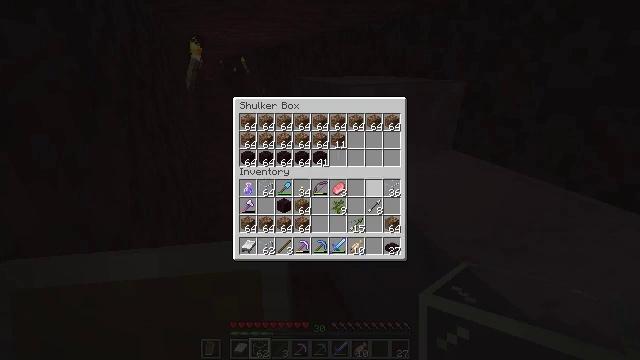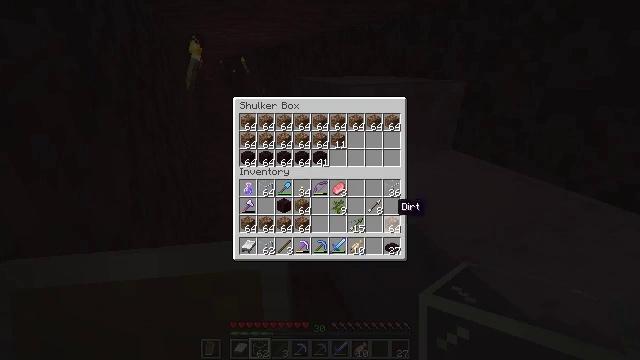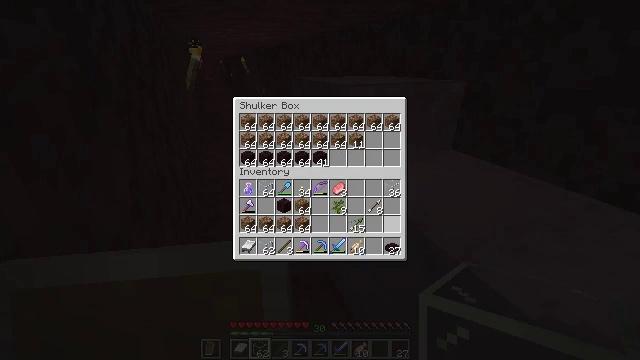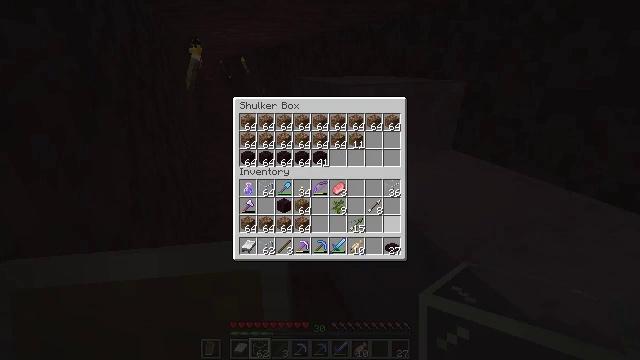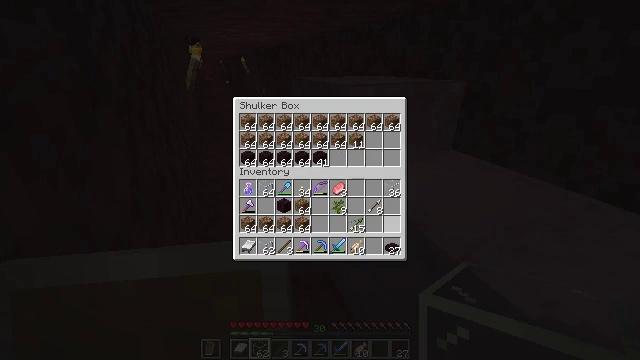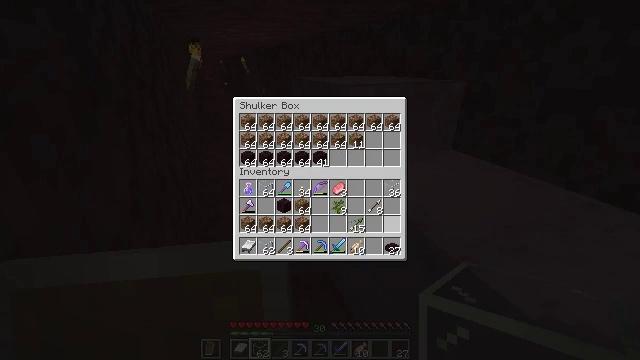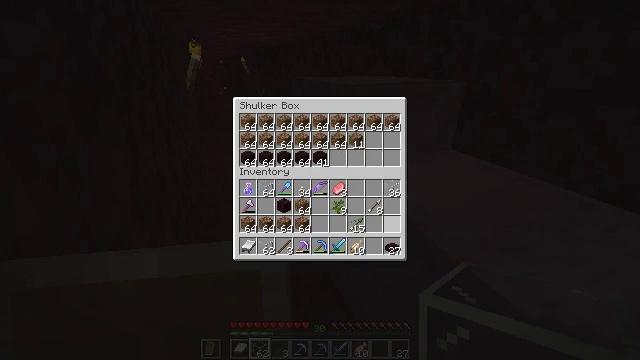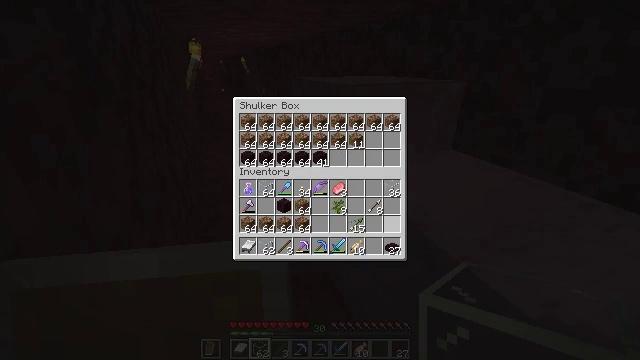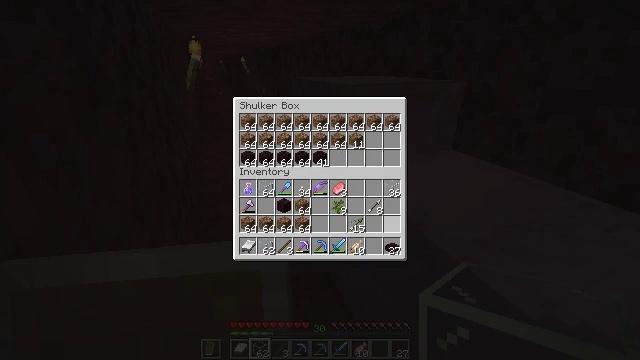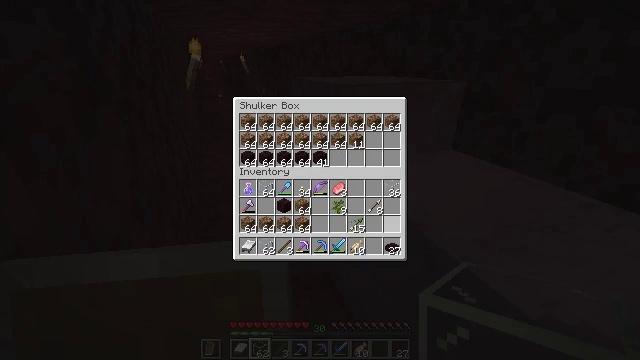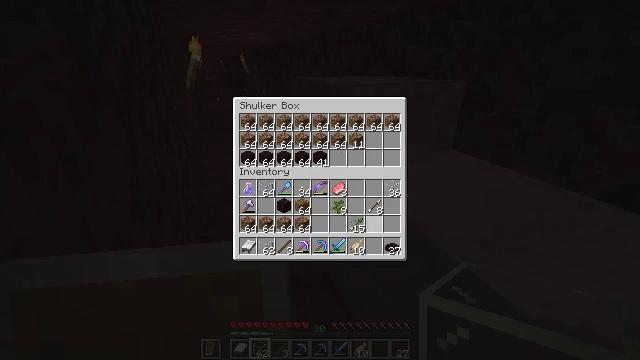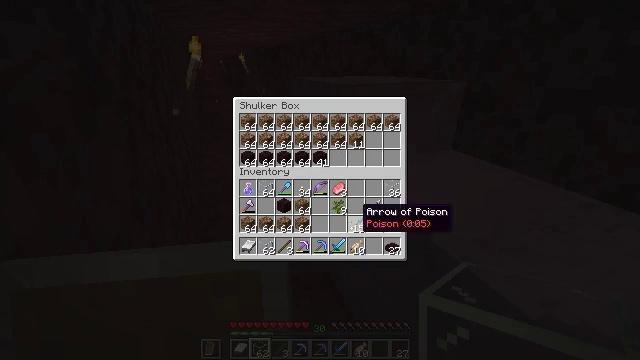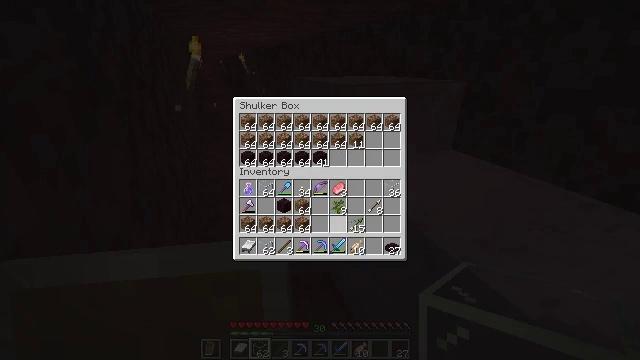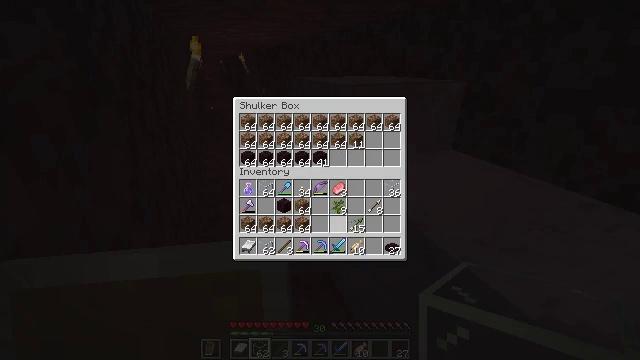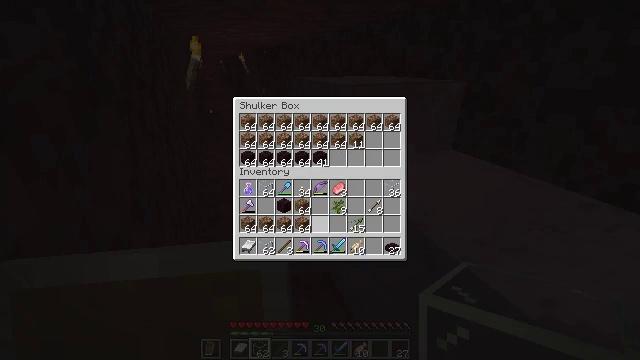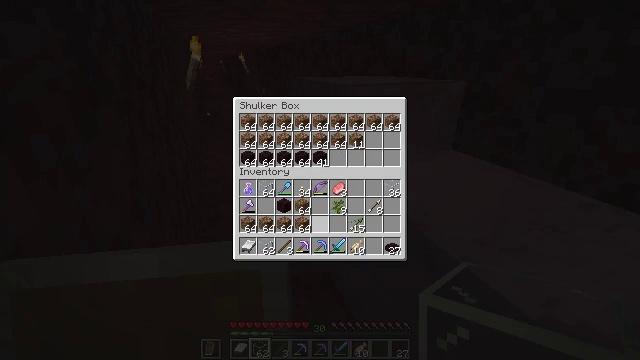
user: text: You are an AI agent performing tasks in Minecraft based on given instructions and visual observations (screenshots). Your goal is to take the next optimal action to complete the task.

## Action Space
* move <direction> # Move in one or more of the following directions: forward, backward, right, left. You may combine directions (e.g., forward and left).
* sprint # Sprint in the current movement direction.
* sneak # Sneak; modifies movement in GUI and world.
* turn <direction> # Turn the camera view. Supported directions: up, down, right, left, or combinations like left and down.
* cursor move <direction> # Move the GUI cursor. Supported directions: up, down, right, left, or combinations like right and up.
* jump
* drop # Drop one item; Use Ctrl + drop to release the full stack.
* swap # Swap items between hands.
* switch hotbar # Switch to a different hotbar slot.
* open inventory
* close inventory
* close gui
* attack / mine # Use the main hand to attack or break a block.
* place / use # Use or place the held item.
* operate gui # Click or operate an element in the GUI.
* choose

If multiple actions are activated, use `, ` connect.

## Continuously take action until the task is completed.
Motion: motion action
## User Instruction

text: Combine nether bricks to craft a nether brick slab.
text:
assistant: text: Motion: sneak, open gui
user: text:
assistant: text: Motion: sneak, cursor move down, choose
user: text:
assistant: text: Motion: sneak
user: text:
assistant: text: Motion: sneak
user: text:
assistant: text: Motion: sneak
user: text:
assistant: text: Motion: sneak
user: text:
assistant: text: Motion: sneak
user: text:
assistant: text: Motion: sneak
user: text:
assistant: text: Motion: sneak
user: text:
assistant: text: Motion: sneak, cursor move left
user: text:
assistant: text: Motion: sneak, cursor move left
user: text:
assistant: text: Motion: sneak, cursor move left
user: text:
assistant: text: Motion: sneak, cursor move left
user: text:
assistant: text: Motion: sneak, cursor move left
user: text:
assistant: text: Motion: sneak
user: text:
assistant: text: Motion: sneak
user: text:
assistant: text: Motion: sneak
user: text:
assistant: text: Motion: sneak
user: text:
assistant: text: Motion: sneak
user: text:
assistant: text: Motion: sneak
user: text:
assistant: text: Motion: sneak
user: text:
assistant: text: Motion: sneak
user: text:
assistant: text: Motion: sneak, choose
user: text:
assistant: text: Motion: sneak, choose
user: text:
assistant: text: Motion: sneak, choose
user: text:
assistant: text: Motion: sneak, cursor move down
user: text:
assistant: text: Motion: sneak, cursor move down
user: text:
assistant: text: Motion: sneak
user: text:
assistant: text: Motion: sneak, choose
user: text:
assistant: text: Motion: sneak, choose